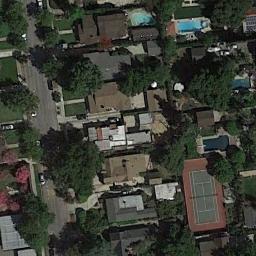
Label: tennis_court